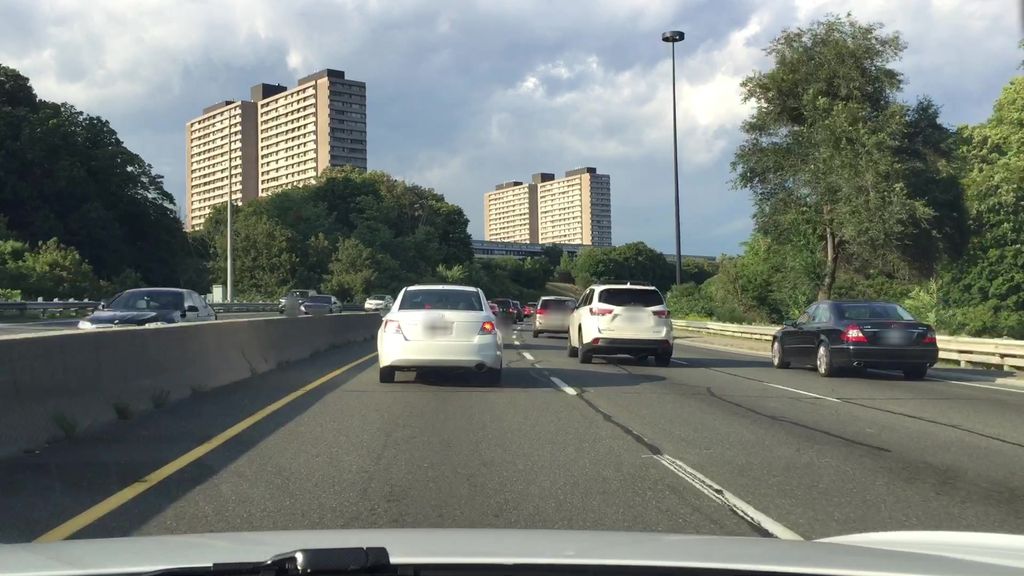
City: toronto